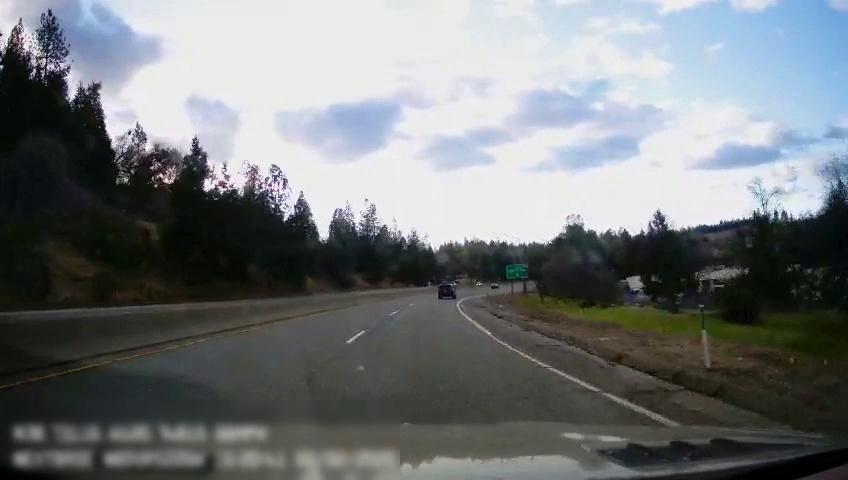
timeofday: Day
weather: Sunny
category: Drivable Space
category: Vehicles | SUV
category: Lanes | Alternate Lane
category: Lanes | Current Lane
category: Lanes | Alternate Lane
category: Traffic | Signs